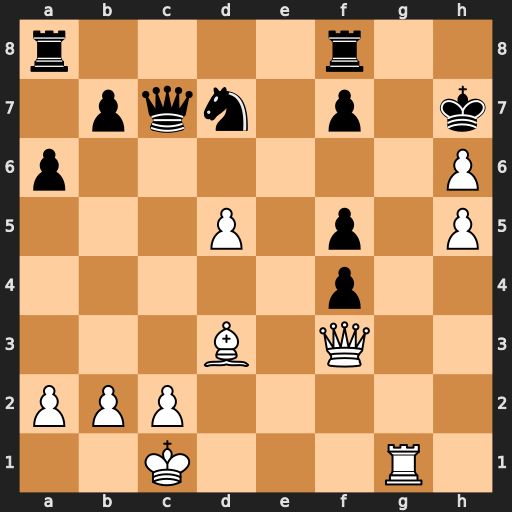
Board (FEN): r4r2/1pqn1p1k/p6P/3P1p1P/5p2/3B1Q2/PPP5/2K3R1
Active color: w
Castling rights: -
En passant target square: -
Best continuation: Qg4 Qe5 Bxf5+ Kh8 Qg7+ Qxg7 hxg7+